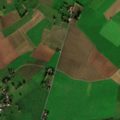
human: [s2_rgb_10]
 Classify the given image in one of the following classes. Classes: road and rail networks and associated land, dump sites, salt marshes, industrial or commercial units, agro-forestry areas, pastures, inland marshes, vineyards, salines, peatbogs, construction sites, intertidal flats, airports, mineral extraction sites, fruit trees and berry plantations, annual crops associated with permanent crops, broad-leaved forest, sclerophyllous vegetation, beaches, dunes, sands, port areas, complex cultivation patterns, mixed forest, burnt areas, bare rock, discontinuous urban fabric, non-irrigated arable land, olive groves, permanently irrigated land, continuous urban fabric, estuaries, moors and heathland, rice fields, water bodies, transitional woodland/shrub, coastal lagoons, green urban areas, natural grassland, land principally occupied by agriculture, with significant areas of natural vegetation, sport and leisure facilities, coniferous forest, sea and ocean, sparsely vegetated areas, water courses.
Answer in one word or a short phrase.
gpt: discontinuous urban fabric, non-irrigated arable land, pastures